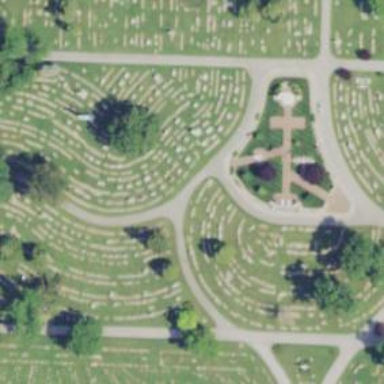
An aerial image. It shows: Historic memorial.